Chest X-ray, PA view. Patient: 31 years old, sex M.
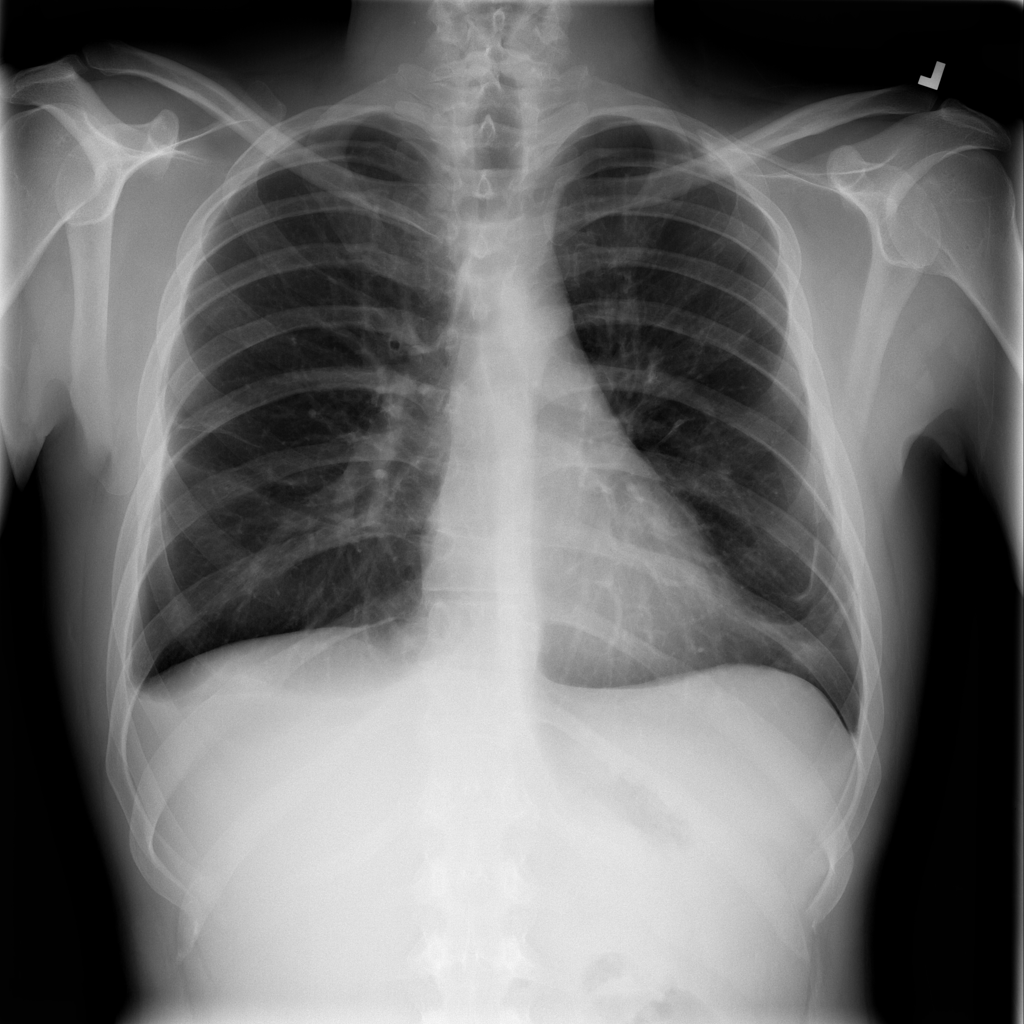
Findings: Effusion